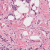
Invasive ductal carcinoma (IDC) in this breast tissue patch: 1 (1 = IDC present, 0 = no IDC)